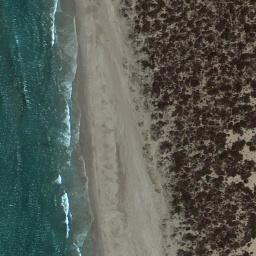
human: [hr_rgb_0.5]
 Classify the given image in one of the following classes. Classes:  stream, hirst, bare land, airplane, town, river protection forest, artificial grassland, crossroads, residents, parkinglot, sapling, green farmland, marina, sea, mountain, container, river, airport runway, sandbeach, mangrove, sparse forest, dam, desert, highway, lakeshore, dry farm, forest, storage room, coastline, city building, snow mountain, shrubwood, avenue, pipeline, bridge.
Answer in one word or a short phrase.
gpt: coastline